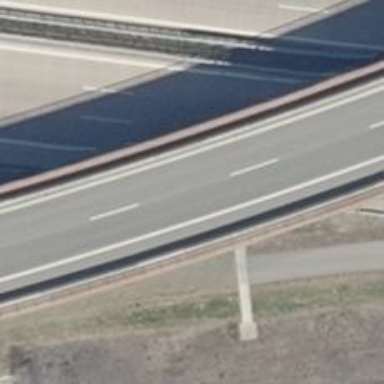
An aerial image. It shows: Bridge over motorway link with asphalt surface.